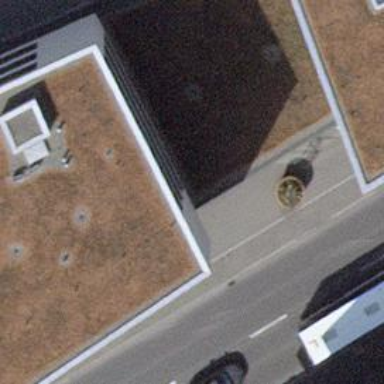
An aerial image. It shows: Path with asphalt surface passing through building tunnel.